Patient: sex M, age 55
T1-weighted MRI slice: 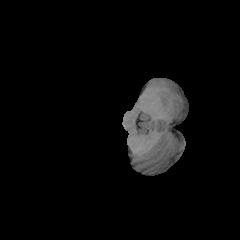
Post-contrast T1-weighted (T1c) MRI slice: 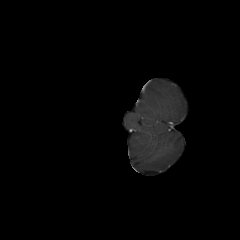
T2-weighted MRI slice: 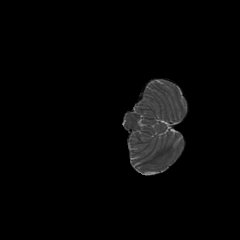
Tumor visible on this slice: no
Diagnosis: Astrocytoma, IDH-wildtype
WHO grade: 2